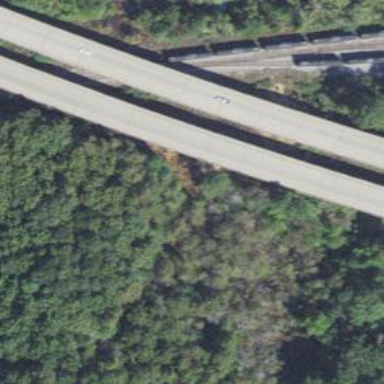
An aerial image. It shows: Beam bridge on motorway.